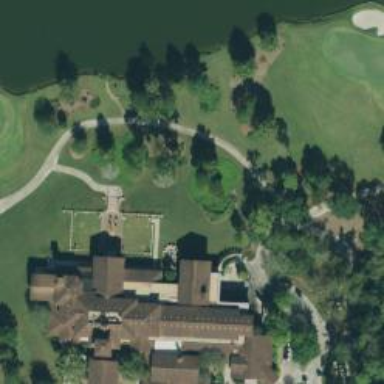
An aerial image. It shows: Pathway for golfing.